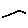
Label: line